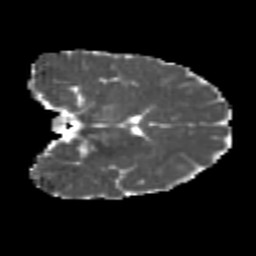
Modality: MD
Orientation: coronal
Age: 21
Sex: male
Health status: healthy
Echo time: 0.074 s